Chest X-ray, AP view. Patient: 52 years old, sex M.
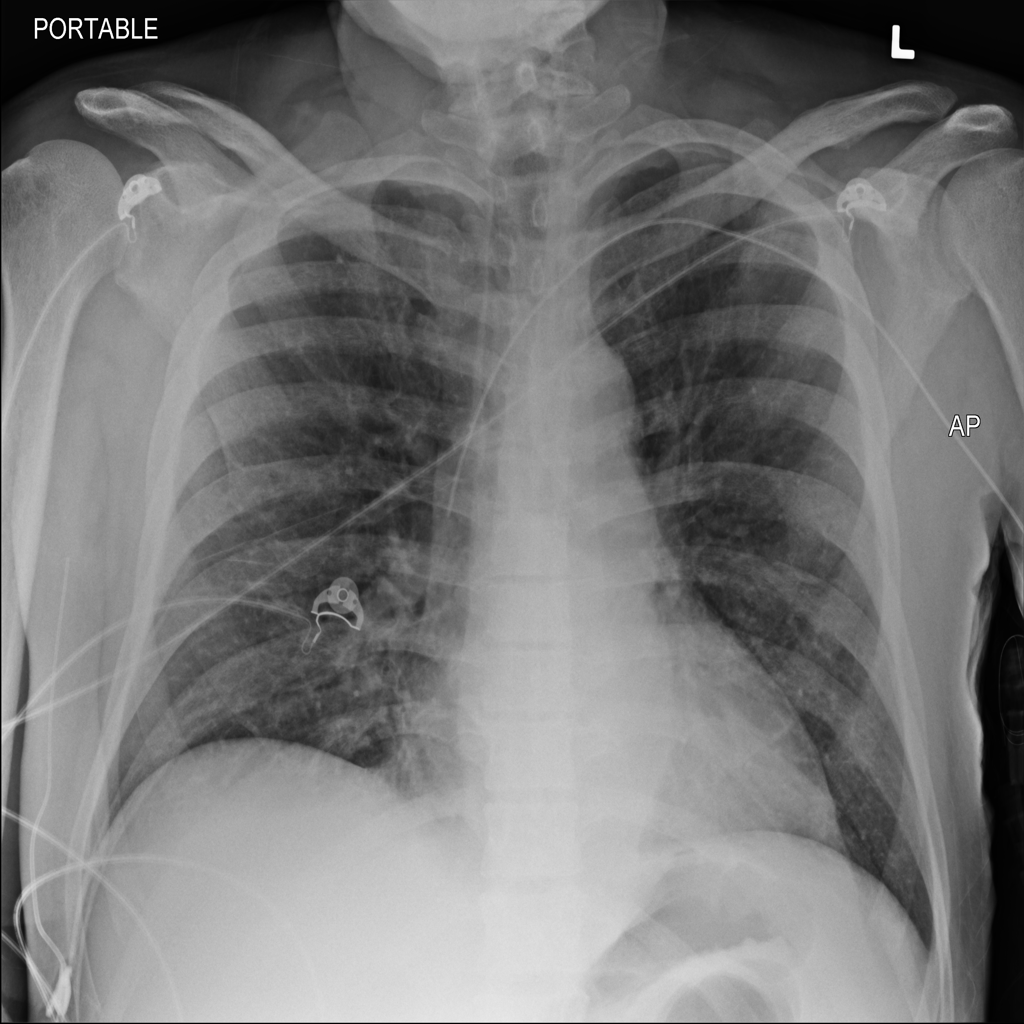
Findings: No Finding